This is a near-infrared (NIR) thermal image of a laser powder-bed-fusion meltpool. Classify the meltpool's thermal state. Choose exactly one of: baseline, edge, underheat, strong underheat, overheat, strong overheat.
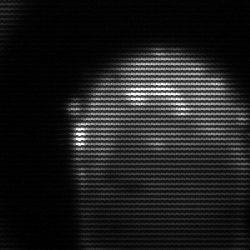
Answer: edge